Question: I'm trying to upload some data to my Oracle 11g database using the ROracle package (1.1-10) in 64bit R3.0.0 on Windows 7 64-bit.
The ROracle help for 'dbWriteTable' states:
> Date and POSIXct map to Oracle DATE ROracle - the ROracle package R -
the R application POSIXct - the POSIXct class TIMESTAMP TIMESTAMP WITH
TIME ZONE TIMESTAMP WITH LOCAL TIME ZONE
Yet when I run this R code...
'''
df <- data.frame(a = as.Date(c("2012-01-01","2013-02-07")), b = c("one","two"))
drv <- dbDriver("Oracle")
myconn <- dbConnect(drv, "XXXXX", "XXXXX", "XXXXX")
dbWriteTable(myconn, "MY_TABLE", overwrite = TRUE)
'''
It produces a table in Oracle like so...

Anyone know what gives? Am I reading the help docs wrong?
I've written a function that converts those to DATE in Oracle using the alter table syntax, but I'd much rather not have to...
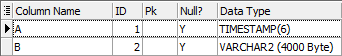
Answer: After speaking with the package maintainer, this looks like a bug, and they're hoping to fix it in the next release (which will be 1.1-11)